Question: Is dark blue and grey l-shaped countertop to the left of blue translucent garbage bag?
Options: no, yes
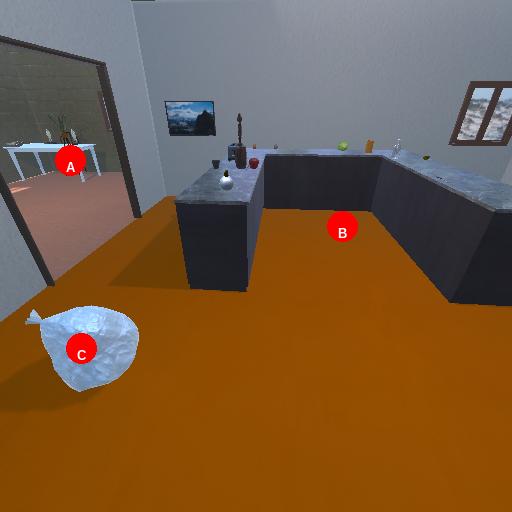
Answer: no